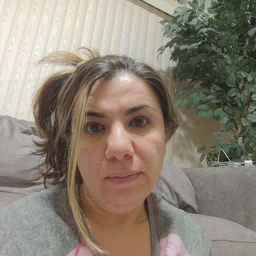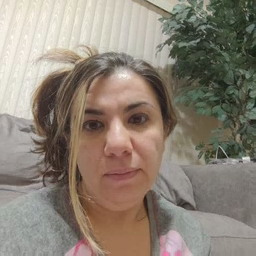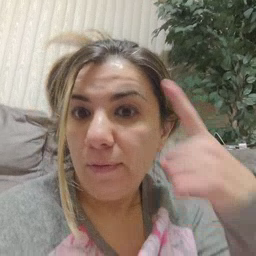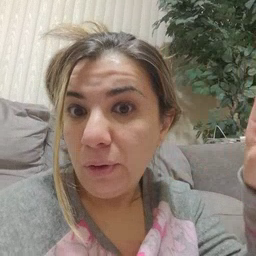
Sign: for